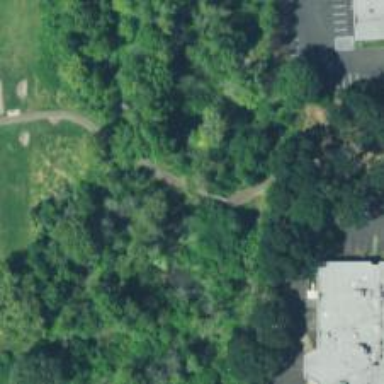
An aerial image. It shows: Path on bridge.